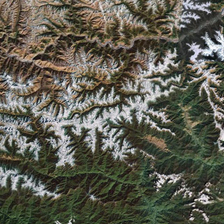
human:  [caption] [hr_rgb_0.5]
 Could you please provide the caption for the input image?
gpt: many snows are on the top of a piece of mountains .

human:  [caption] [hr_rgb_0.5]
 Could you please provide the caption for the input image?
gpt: many snows are on the top of a piece of mountains .

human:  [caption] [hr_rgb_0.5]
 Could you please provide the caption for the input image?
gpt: many snows are on the top of a piece of mountains .

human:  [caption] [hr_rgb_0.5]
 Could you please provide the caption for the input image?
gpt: many snows are on the top of a piece of mountains .

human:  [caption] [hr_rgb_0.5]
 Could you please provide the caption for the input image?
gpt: many snows are on the top of a piece of mountains .